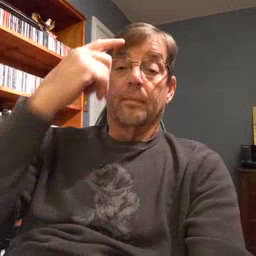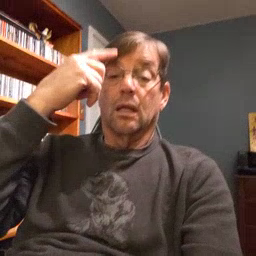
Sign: penny